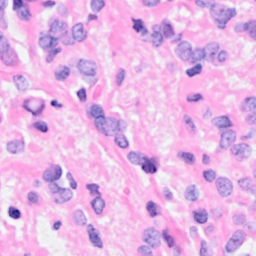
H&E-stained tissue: Breast